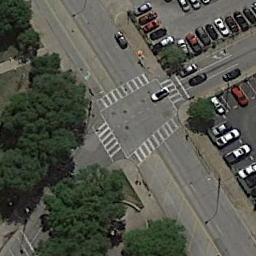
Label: intersection